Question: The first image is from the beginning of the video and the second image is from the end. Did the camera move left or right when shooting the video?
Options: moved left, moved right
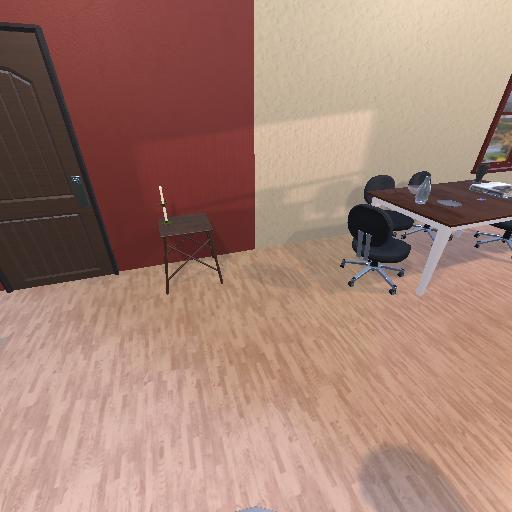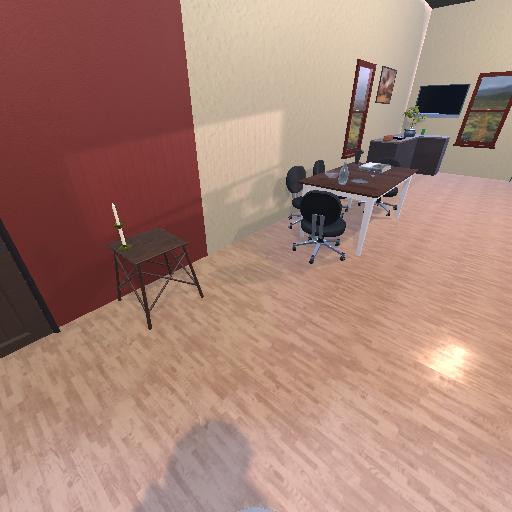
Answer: moved left